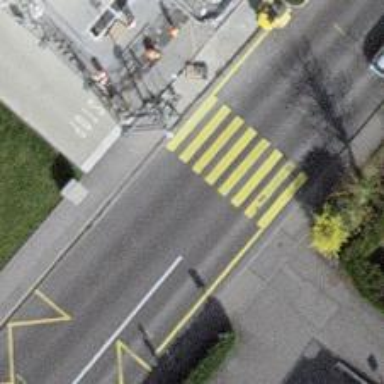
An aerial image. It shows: Uncontrolled zebra crossing on the road.